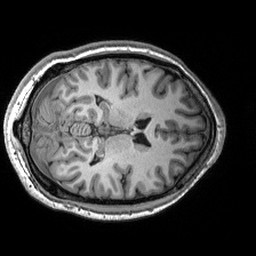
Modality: T1w
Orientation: axial
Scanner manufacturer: siemens
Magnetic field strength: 3 T
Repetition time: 2.53 s
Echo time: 0.00288 s